Question: I have a 20 Column in a Table Col1, Col2, Col3 .... Col20.
RowNo column is a primary column, Col1 to Col20 is a not null int column
in each Column has unique data for single row(means Col1 has 10 so in Col2 to Col20 values is not repeat). table has approx 100000 records.
i have a 10 values like 18, 3, 15, 16, 11, 5, 41, 61, 43, 80 i want to search each records in all 20 column.
select only those rows which has all 10 values in col1 to col20
For Ex. 18 can be match in col1 to col20
as per the below data return 4th row result may be return more then one row

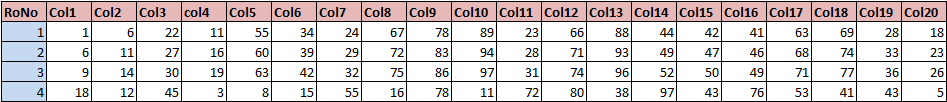
Answer: '''
SELECT * FROM
yourTable
WHERE
CASE WHEN 18 IN (col1, col2, col3, ...col20) THEN 1 ELSE 0 END
+ CASE WHEN 3 IN (col1, col2, col3, ...col20) THEN 1 ELSE 0 END
+ CASE WHEN 15 IN (col1, col2, col3, ...col20) THEN 1 ELSE 0 END
+ CASE WHEN 16 IN (col1, col2, col3, ...col20) THEN 1 ELSE 0 END
+ CASE WHEN 11 IN (col1, col2, col3, ...col20) THEN 1 ELSE 0 END
+ CASE WHEN 5 IN (col1, col2, col3, ...col20) THEN 1 ELSE 0 END
+ CASE WHEN 41 IN (col1, col2, col3, ...col20) THEN 1 ELSE 0 END
+ CASE WHEN 61 IN (col1, col2, col3, ...col20) THEN 1 ELSE 0 END
+ CASE WHEN 43 IN (col1, col2, col3, ...col20) THEN 1 ELSE 0 END
+ CASE WHEN 80 IN (col1, col2, col3, ...col20) THEN 1 ELSE 0 END
= 10
'''